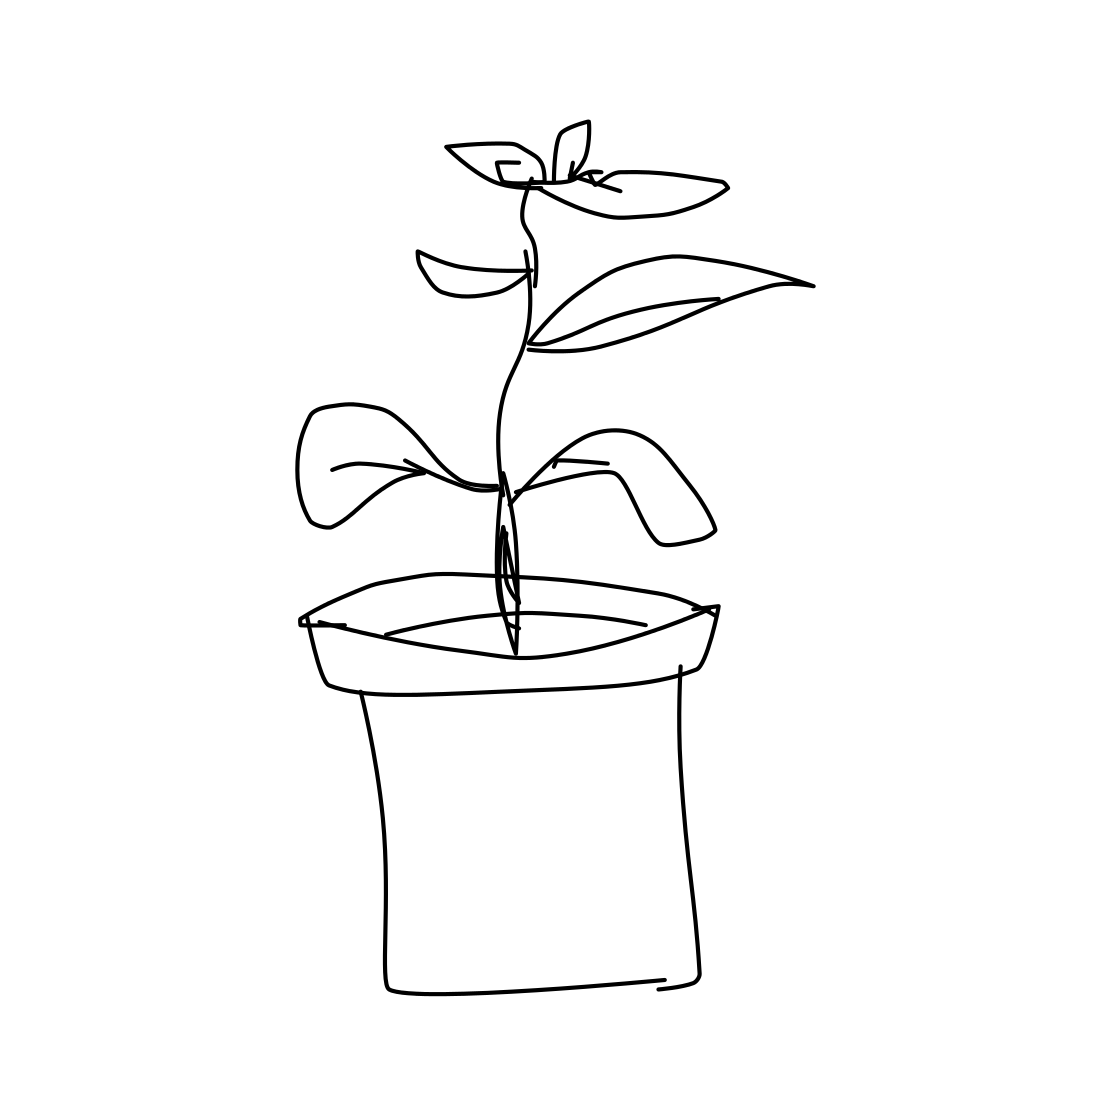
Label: potted plant